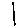
Label: line